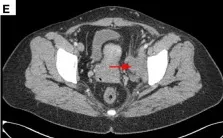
The efficacy was PD. PD, progressive disease.
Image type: radiology (ct)